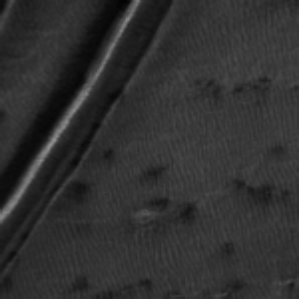
Label: frost